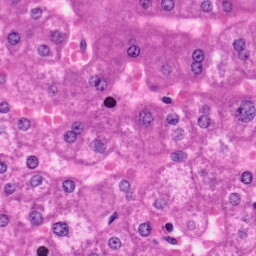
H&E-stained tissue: Liver